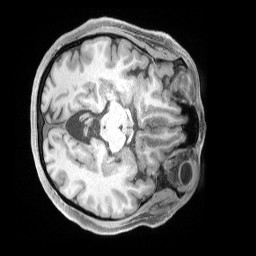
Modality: T1w
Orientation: axial
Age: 39
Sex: female
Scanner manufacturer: siemens
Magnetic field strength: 3 T
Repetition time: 2 s
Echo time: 0.00211 s